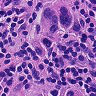
Metastatic tissue present: yes